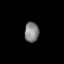
Tissue: lung
Cell type: Epithelial cells
Senescence score: 0.2432
Nuclear area (px): 278
Mean DAPI intensity: 131.906